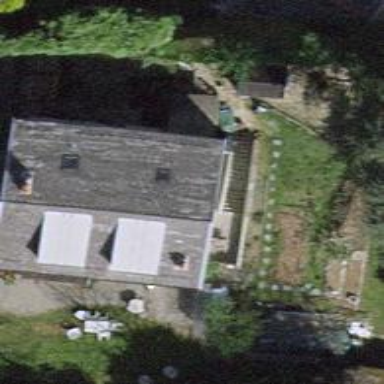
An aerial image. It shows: Garden enclosed by fence.